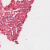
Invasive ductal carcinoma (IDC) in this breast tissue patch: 0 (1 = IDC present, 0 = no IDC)